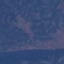
Label: HerbaceousVegetation